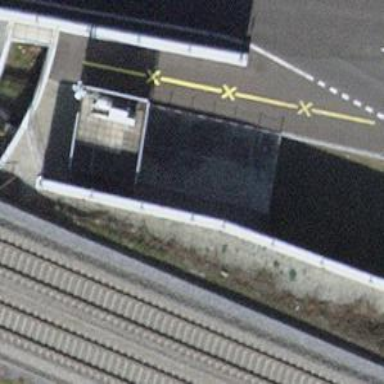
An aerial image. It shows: Concrete noise barrier wall.